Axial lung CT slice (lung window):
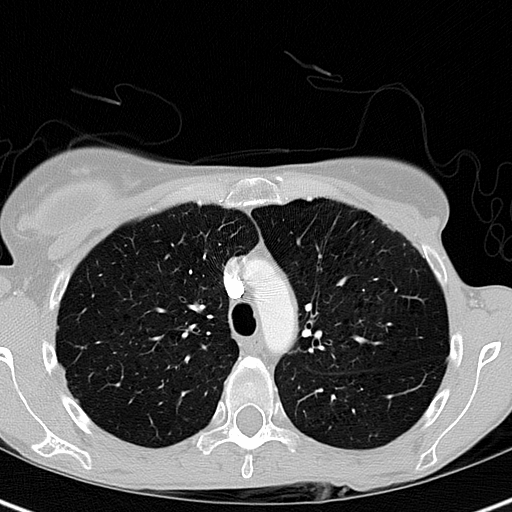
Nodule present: no